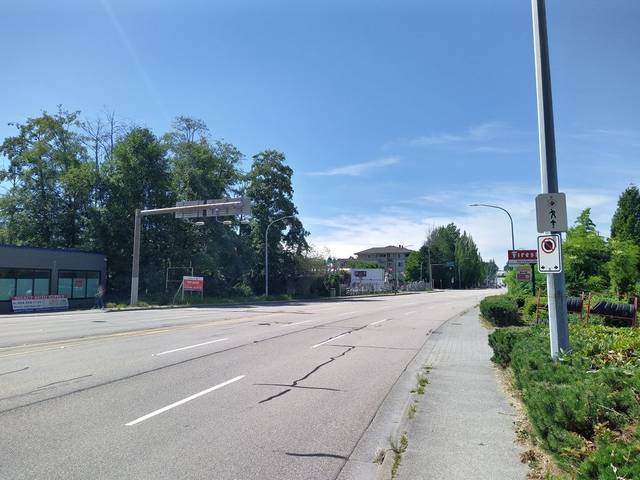
Region: Canada
Coordinates: 49.28, -122.961